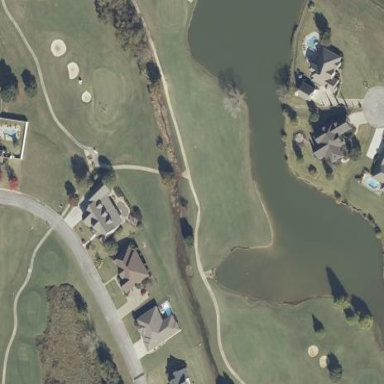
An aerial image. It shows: Water hazard on golf course. The hazard is natural water feature.